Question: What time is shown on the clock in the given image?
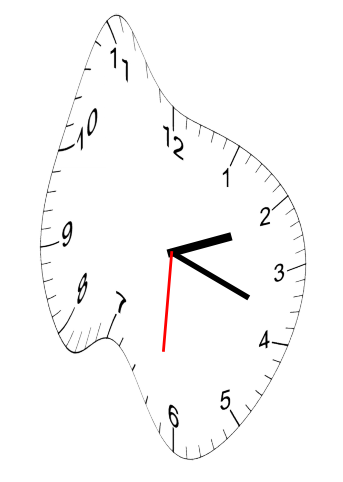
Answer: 02:18:31